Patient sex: M
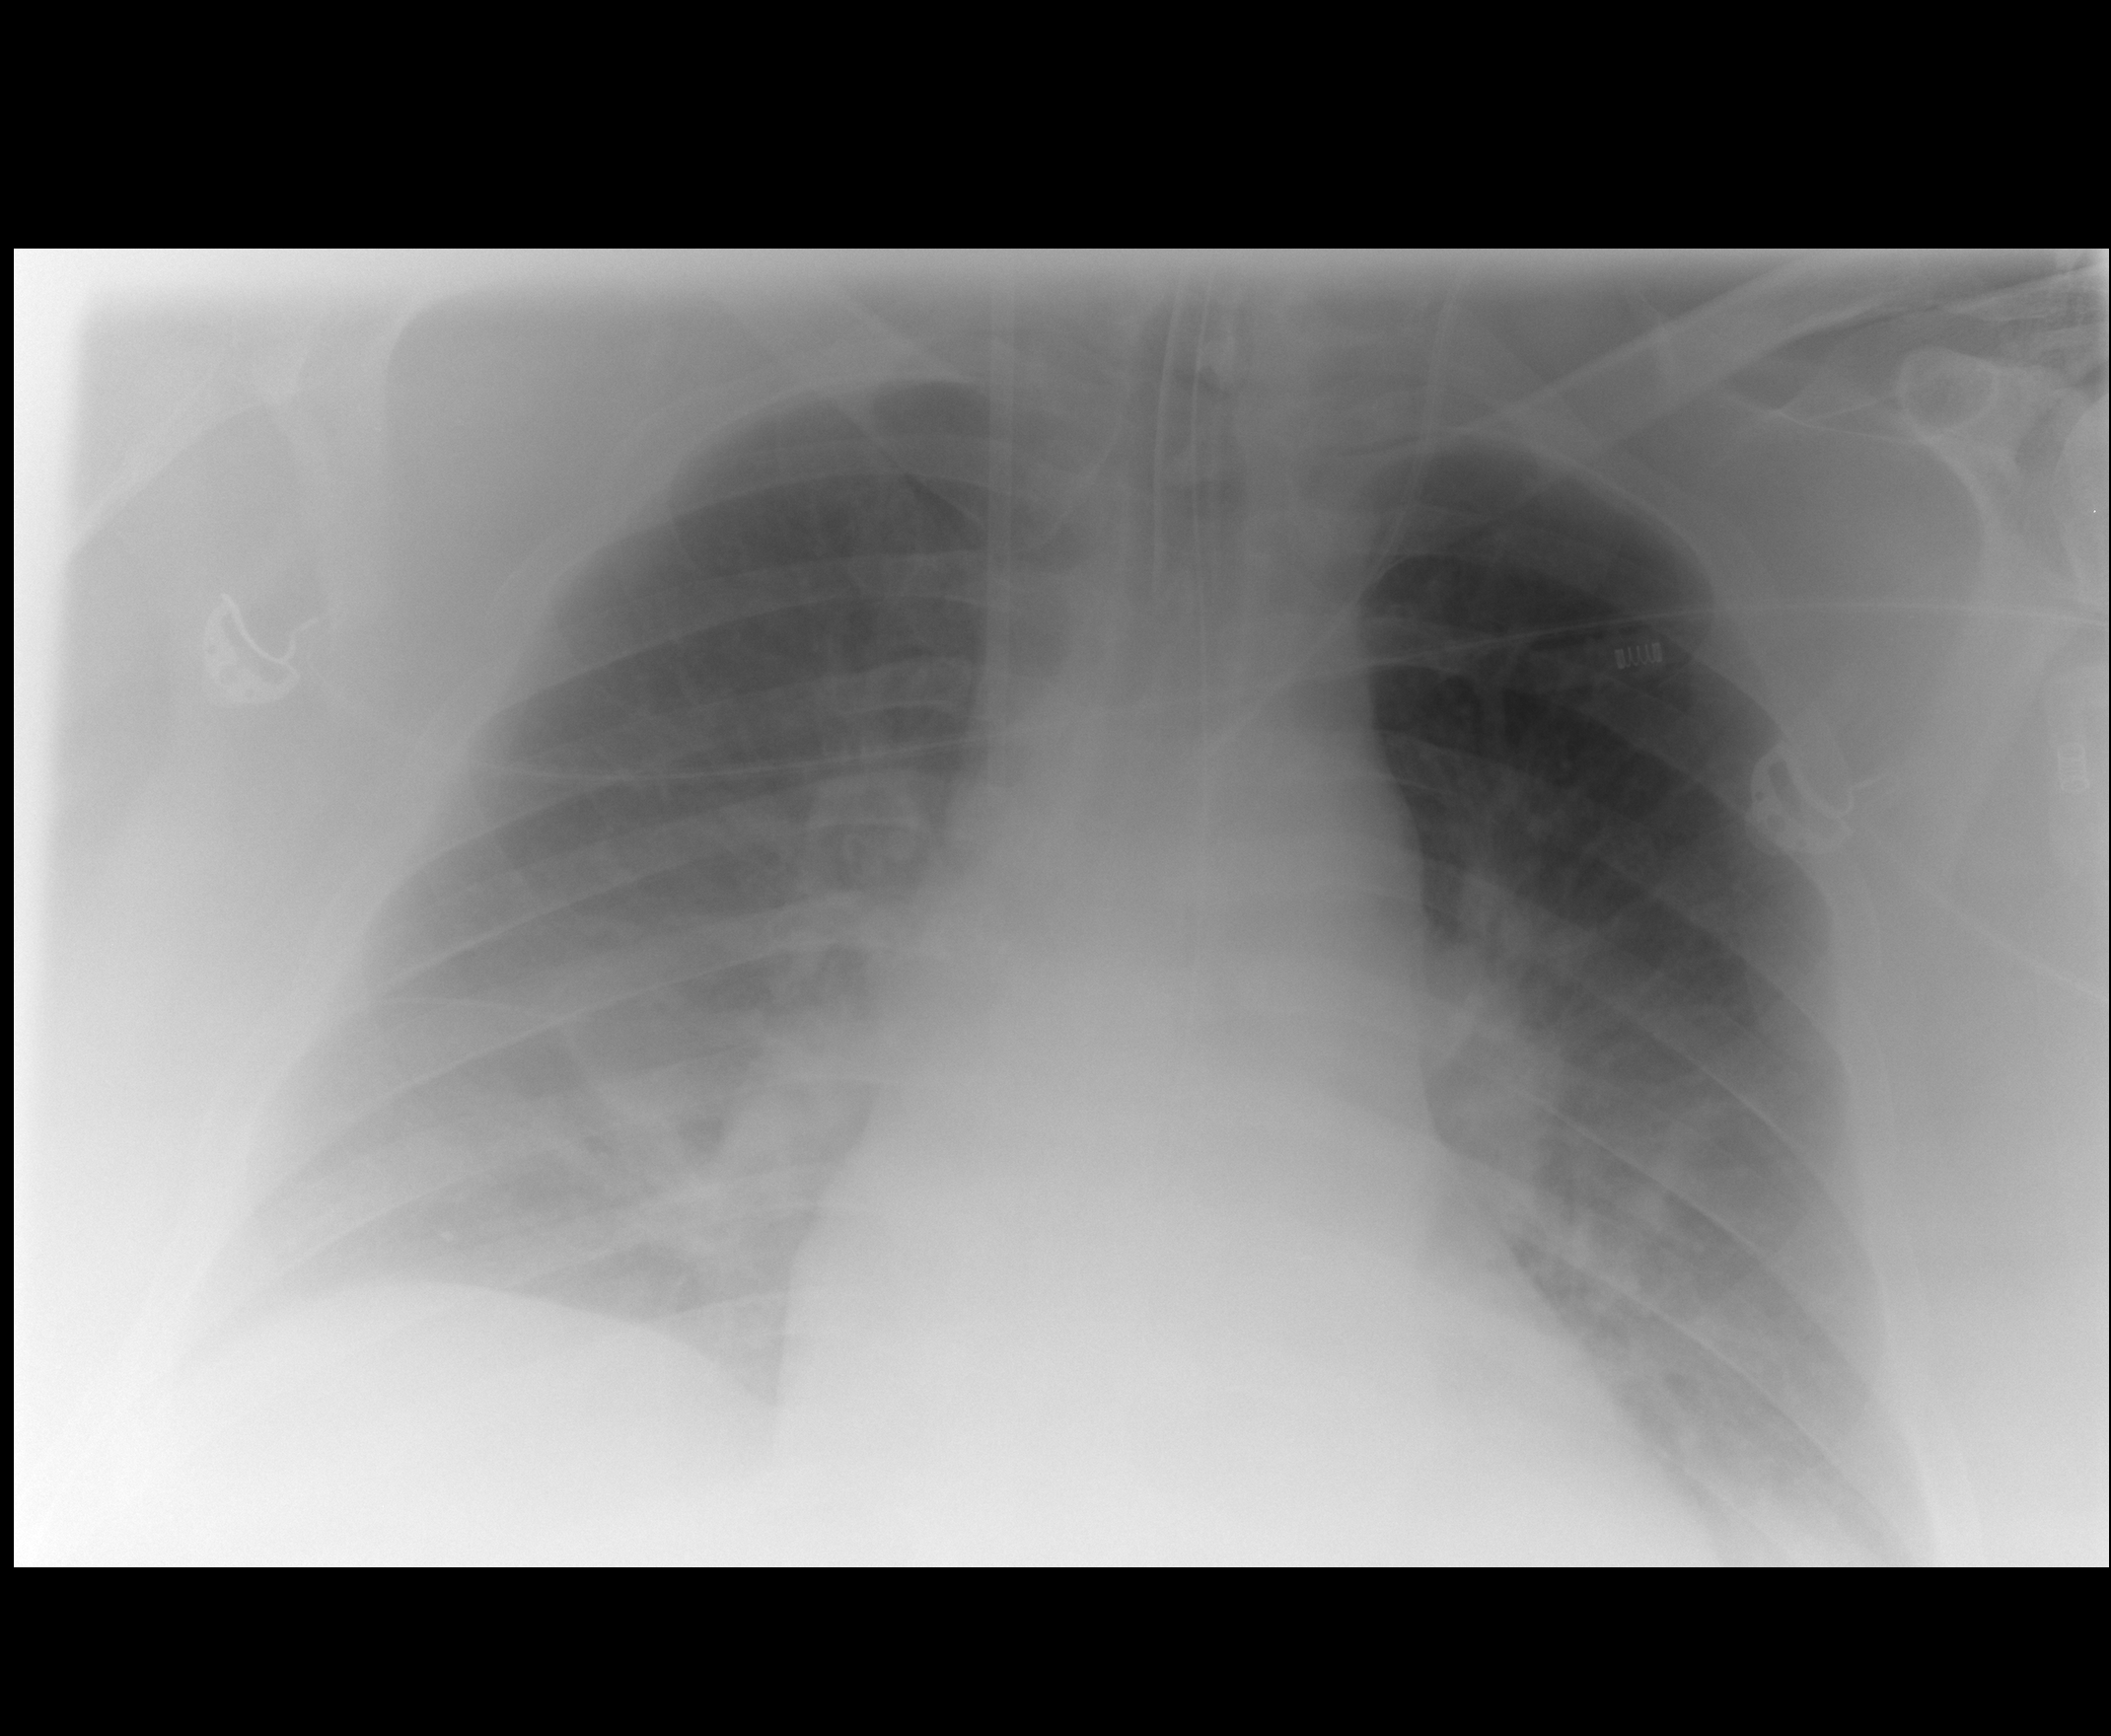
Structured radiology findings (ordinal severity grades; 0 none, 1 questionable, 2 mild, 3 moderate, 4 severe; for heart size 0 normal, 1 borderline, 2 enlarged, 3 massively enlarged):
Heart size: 1
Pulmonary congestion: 2
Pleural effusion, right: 1
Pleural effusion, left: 1
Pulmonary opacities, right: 0
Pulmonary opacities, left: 0
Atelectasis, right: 2
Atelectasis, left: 2